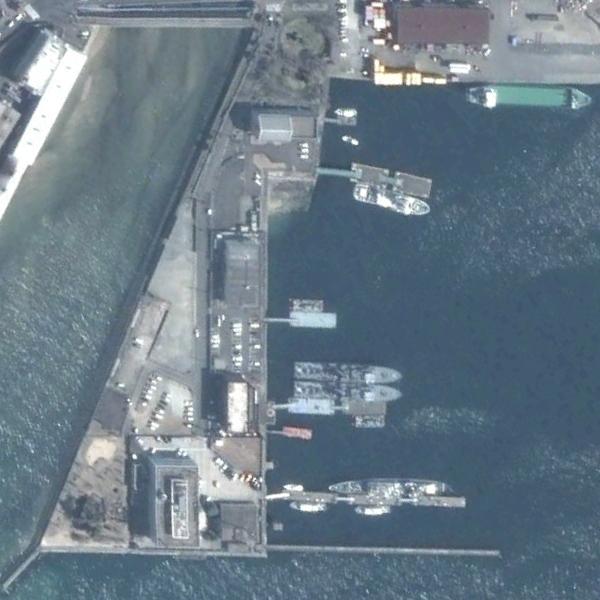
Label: Port